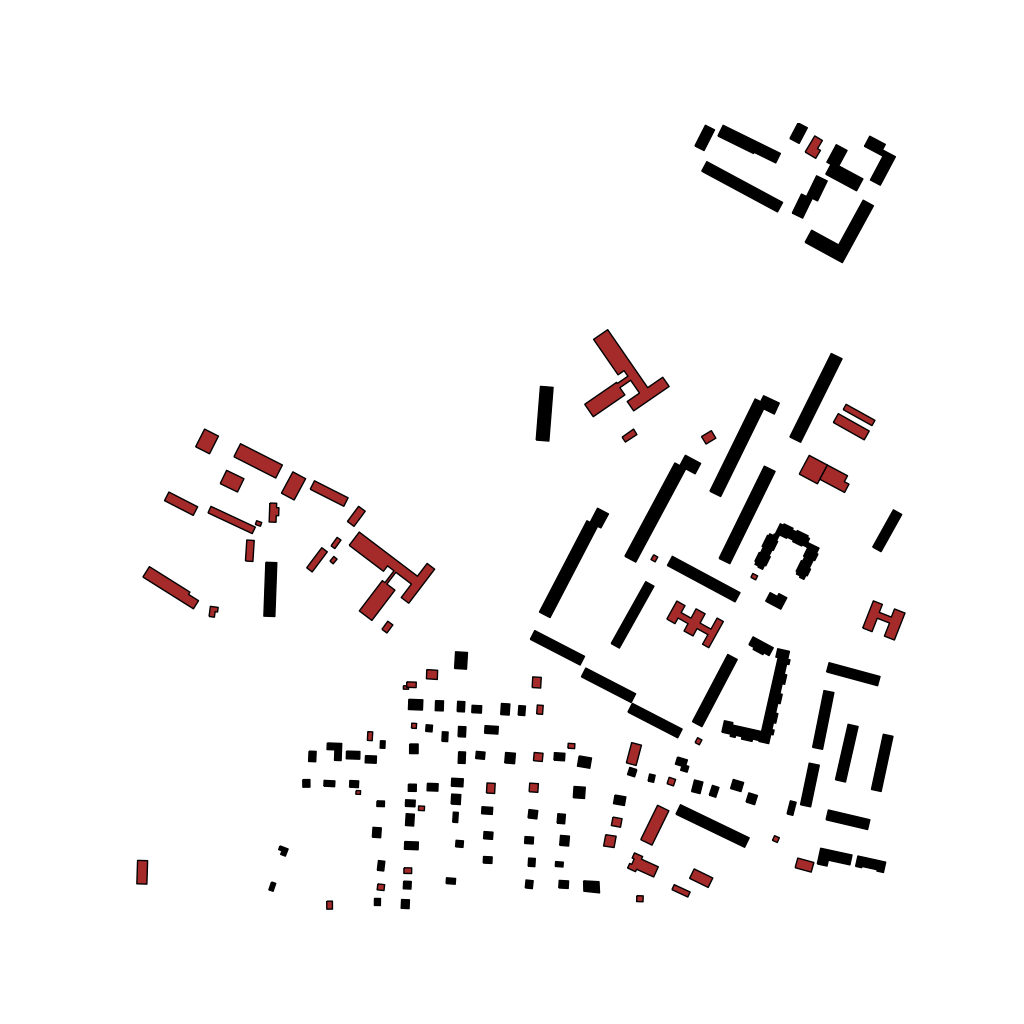
Tags: overhead vector_map, industrial, recreation, residential, special, modern, soviet, high_rise, individual_rise, low_rise, medium_rise, density_3, Building, Facility, 1.0 km²